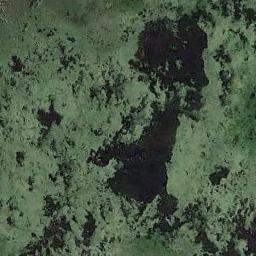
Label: wetland